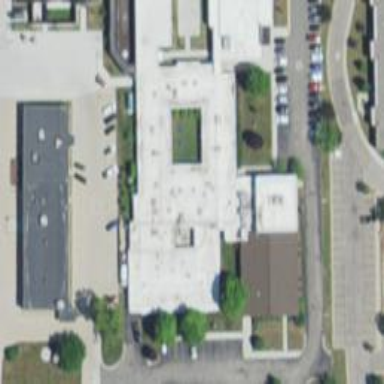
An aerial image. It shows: Healthcare facility identified as hospital.